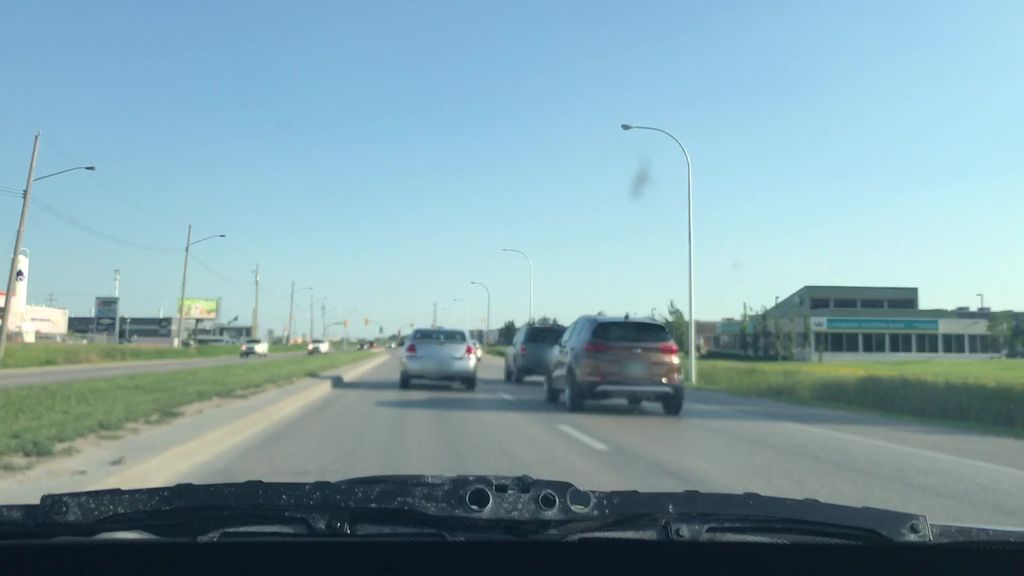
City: winnipeg